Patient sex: M
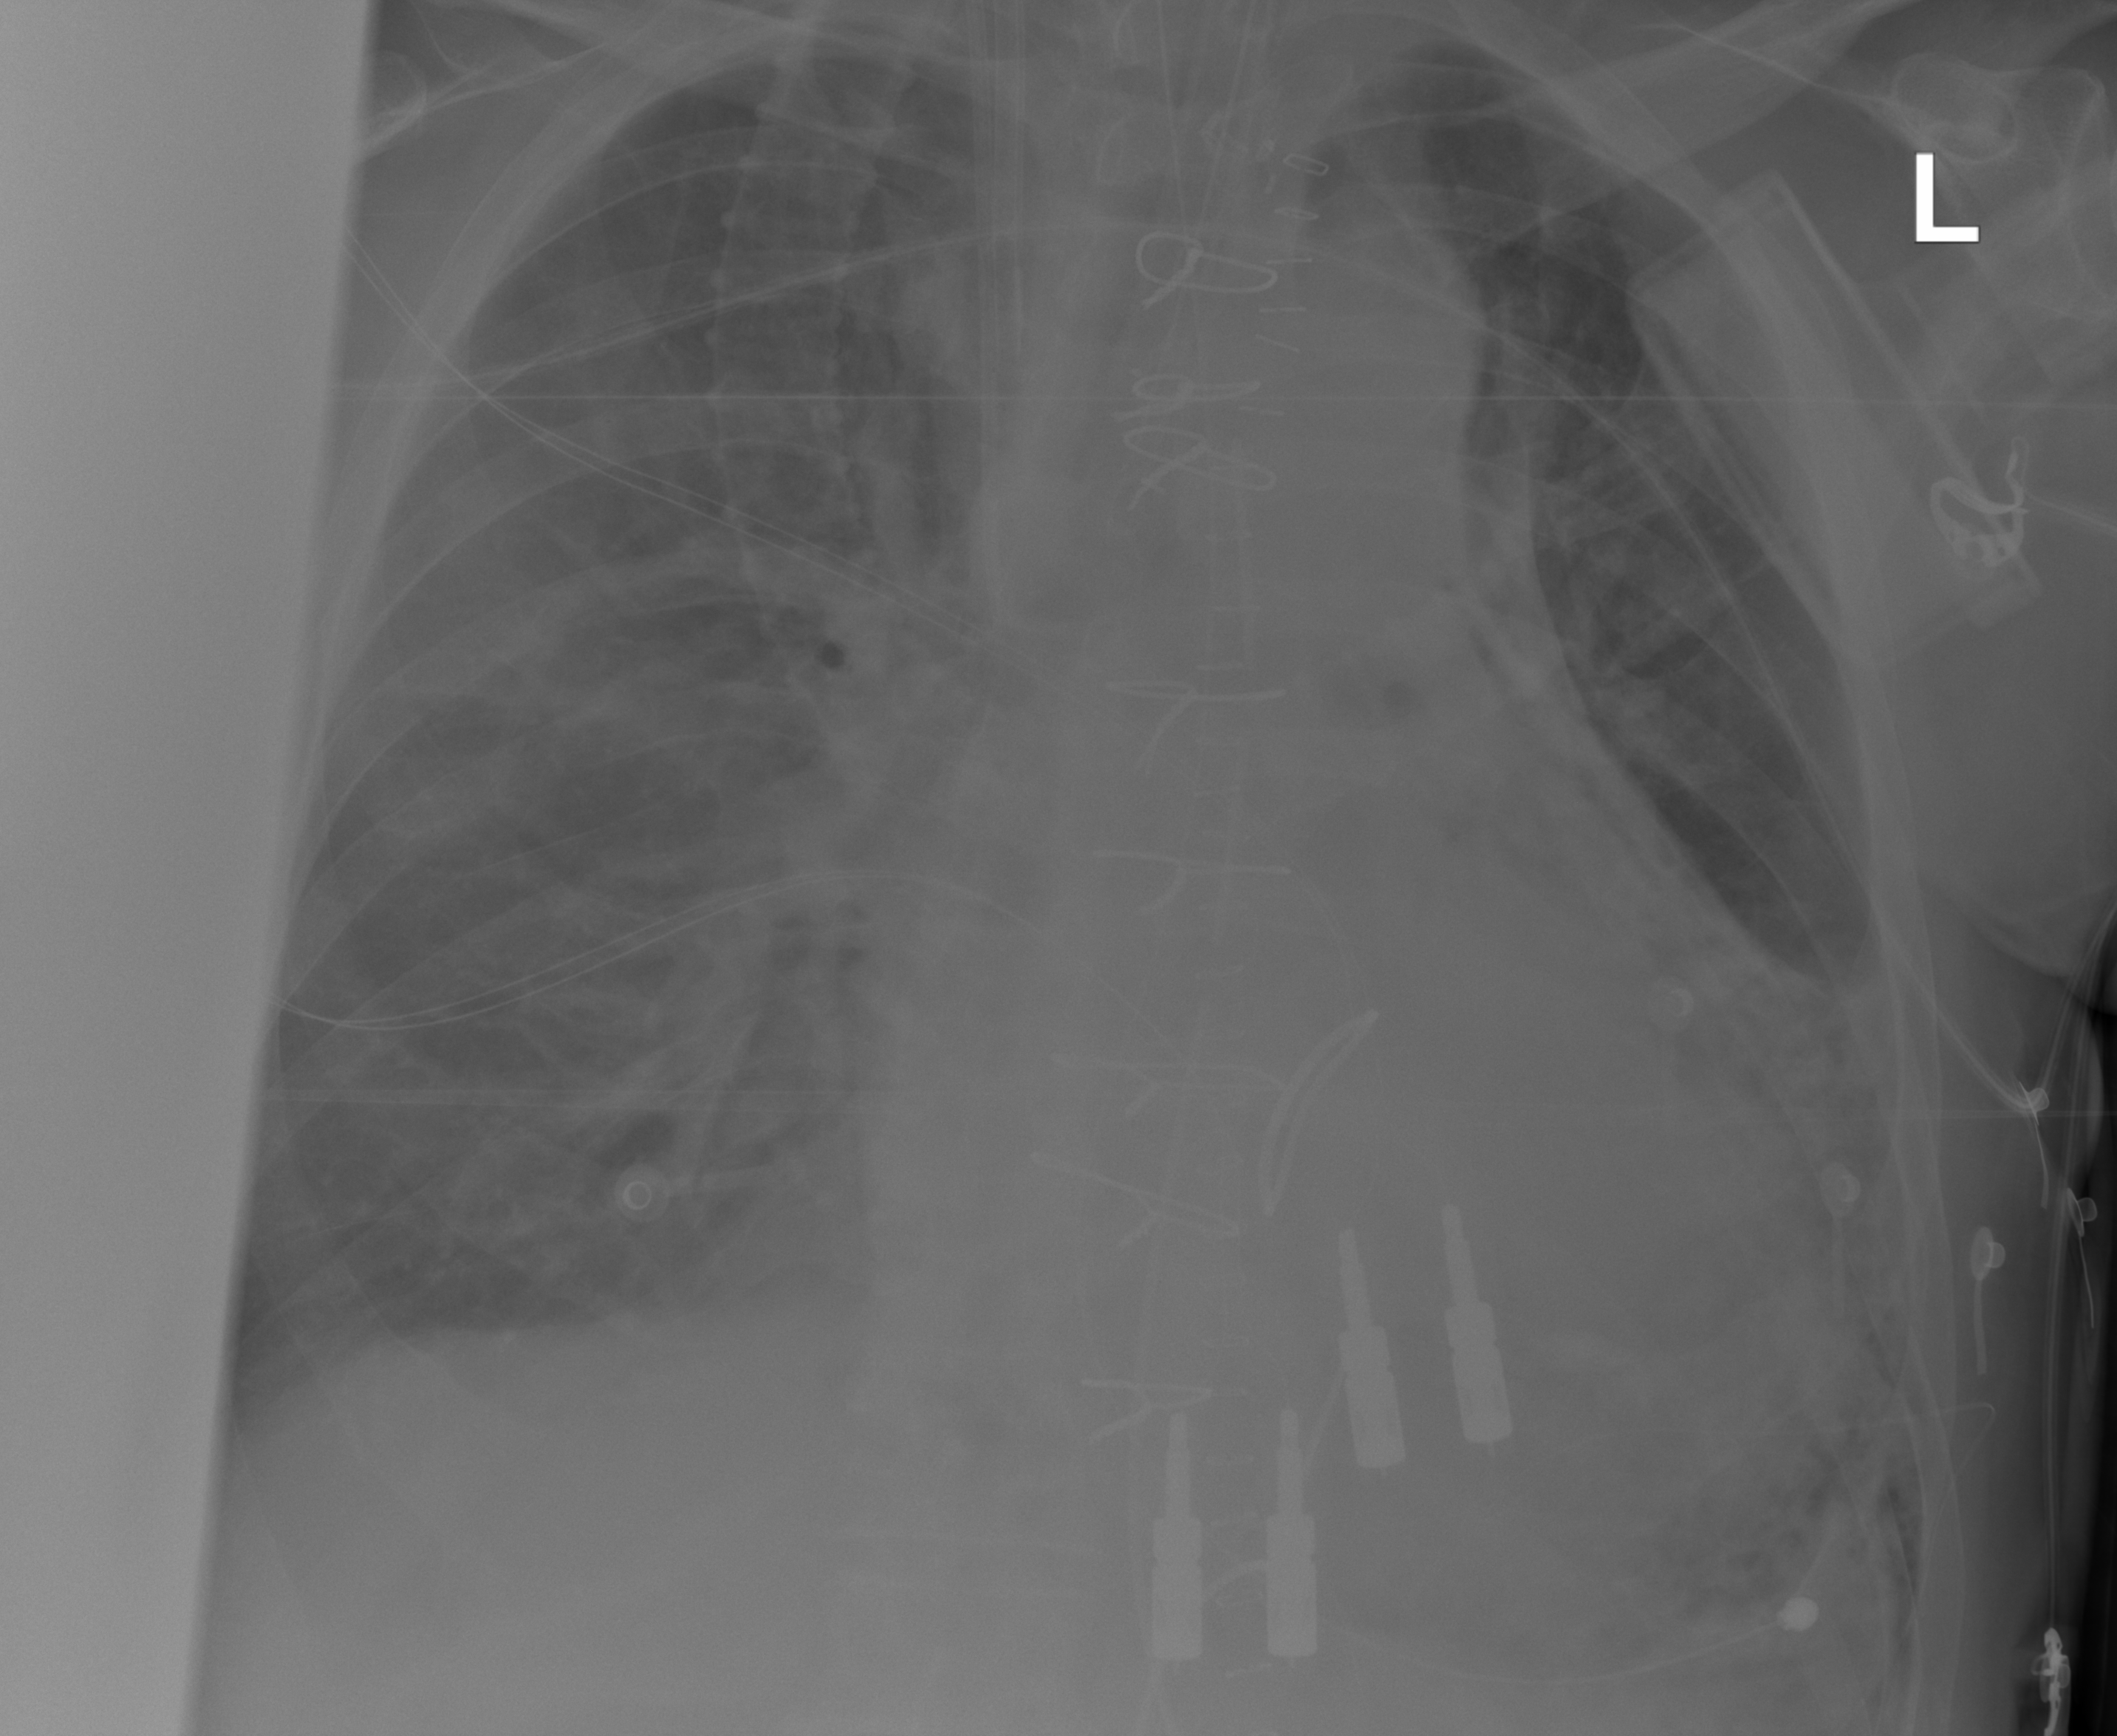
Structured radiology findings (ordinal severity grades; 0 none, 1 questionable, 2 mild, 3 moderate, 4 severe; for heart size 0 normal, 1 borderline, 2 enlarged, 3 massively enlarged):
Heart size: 2
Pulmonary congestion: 0
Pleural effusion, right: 0
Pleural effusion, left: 2
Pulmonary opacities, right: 1
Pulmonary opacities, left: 0
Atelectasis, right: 2
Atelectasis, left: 2